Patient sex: F
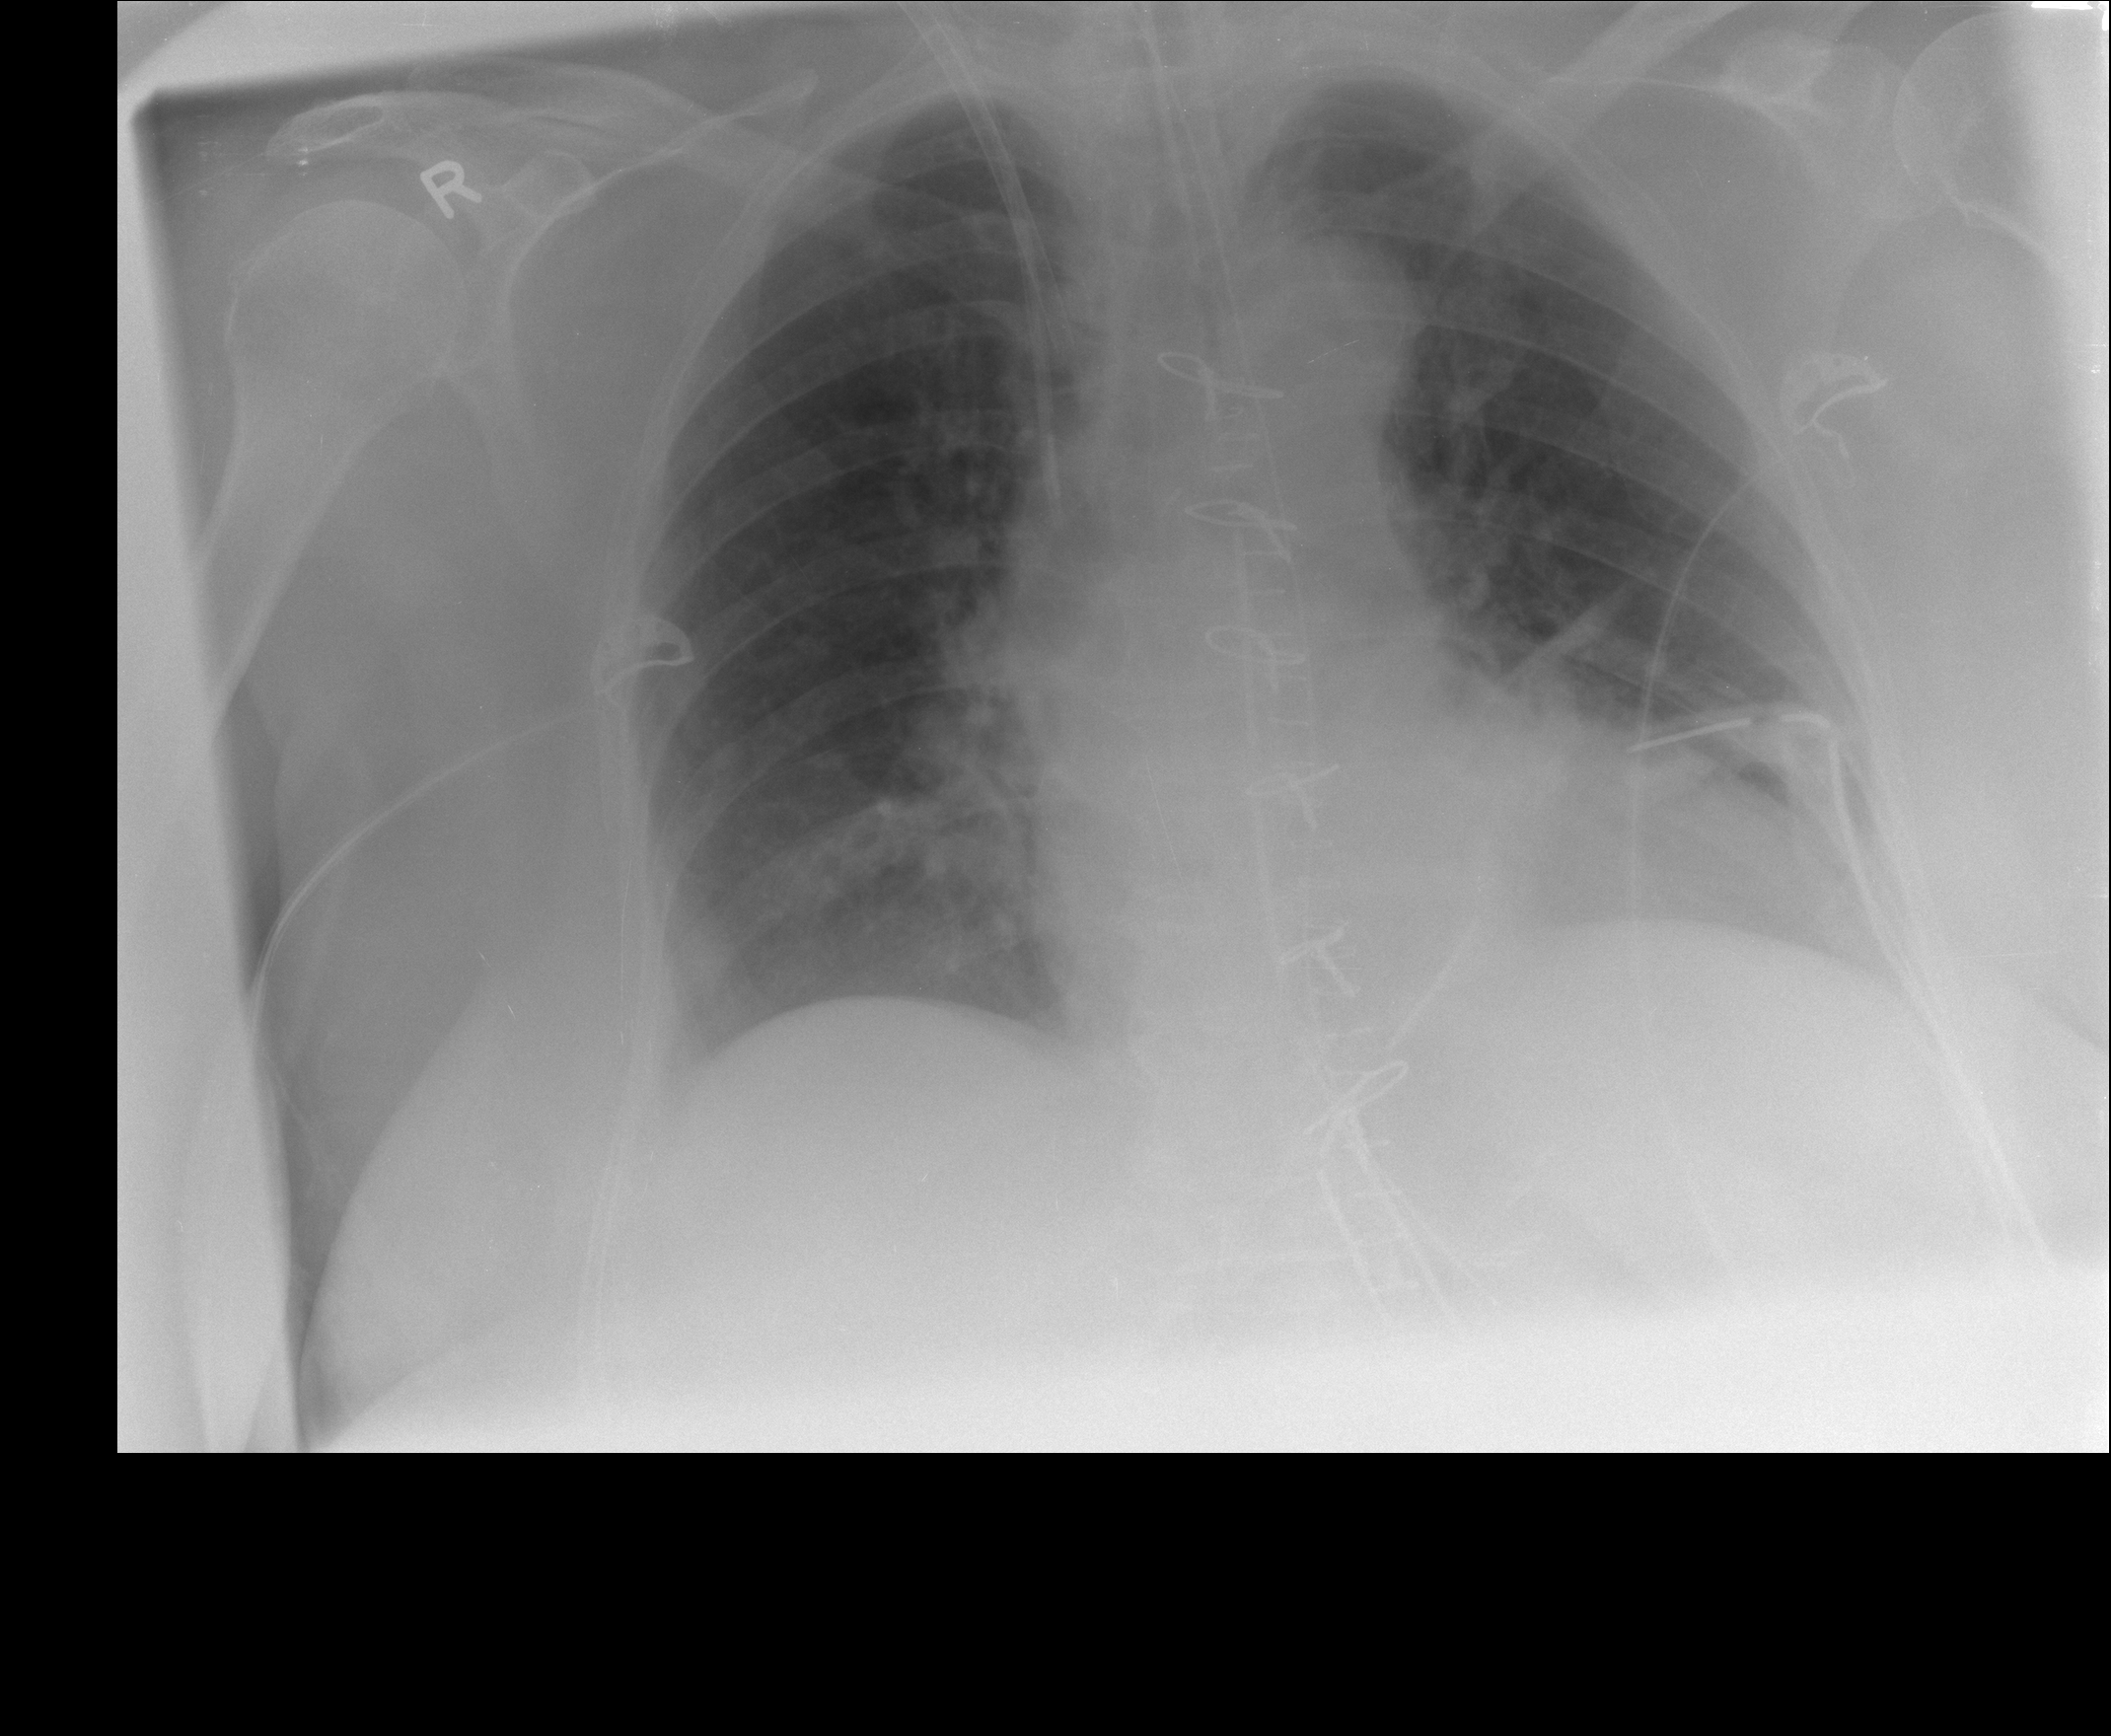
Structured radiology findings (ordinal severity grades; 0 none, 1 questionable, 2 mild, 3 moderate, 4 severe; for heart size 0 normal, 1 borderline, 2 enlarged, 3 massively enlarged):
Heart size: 0
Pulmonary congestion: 0
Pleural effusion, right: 2
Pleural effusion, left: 0
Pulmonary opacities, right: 0
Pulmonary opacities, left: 0
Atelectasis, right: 2
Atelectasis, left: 2